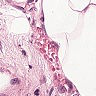
Metastatic tissue present: no